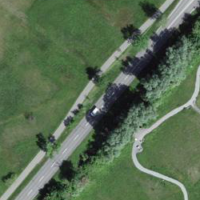
EUNIS habitat code: 23
Species observed at this site:
Pica pica